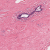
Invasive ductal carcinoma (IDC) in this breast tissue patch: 0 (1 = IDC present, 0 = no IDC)